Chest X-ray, PA view. Patient: 17 years old, sex F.
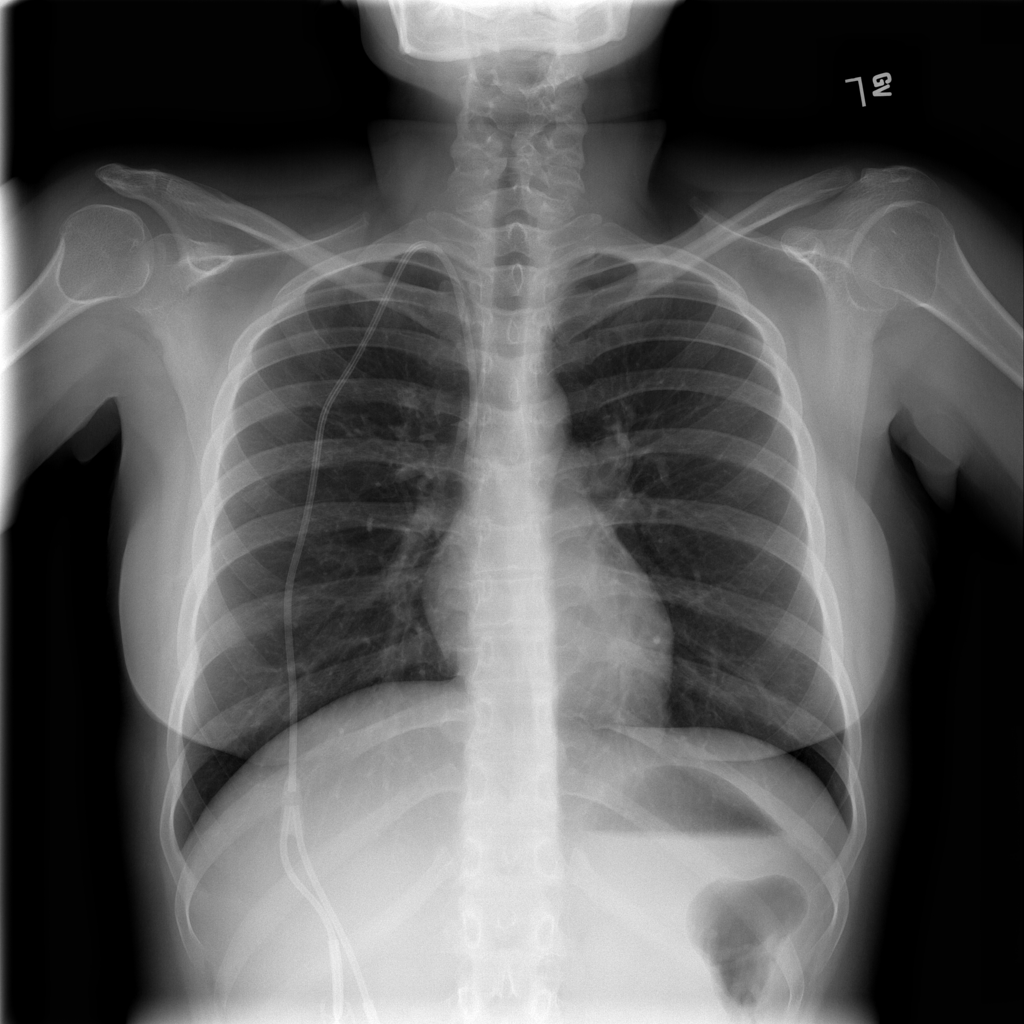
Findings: No Finding